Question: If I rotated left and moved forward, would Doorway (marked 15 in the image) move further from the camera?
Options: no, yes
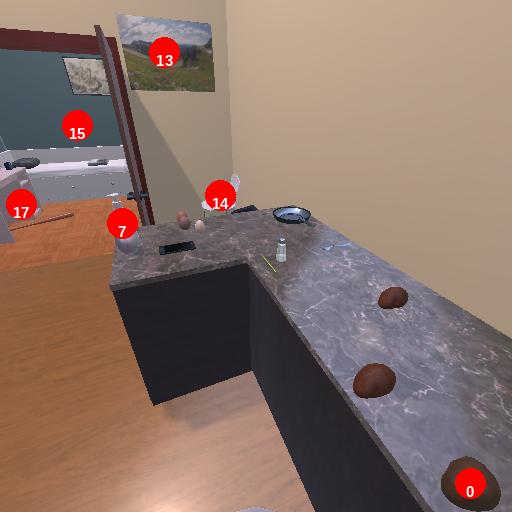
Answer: no